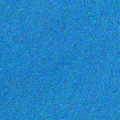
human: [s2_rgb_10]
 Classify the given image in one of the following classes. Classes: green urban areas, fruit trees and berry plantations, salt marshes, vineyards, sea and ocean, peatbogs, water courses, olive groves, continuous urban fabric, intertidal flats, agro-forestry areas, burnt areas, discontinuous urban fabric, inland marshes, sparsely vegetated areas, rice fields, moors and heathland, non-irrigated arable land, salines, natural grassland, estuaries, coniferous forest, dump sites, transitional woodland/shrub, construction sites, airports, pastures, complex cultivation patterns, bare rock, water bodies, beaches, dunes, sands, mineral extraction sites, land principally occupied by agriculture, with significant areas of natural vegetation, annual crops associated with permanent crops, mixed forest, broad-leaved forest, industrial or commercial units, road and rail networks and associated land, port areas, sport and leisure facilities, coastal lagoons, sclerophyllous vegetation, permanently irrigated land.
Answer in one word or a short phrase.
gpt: sea and ocean